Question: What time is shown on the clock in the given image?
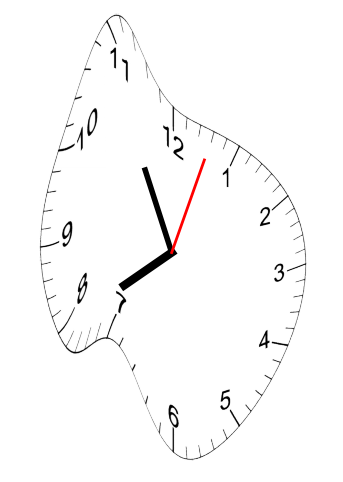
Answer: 07:55:03